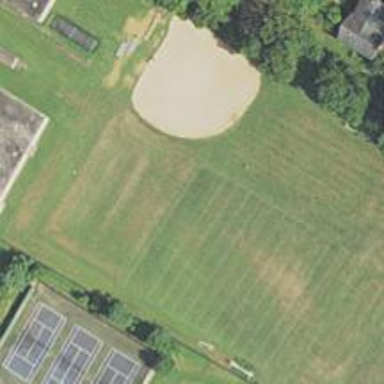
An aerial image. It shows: Softball pitch for leisure sports.